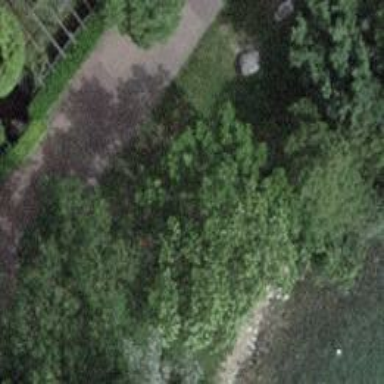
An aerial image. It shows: Red bench.